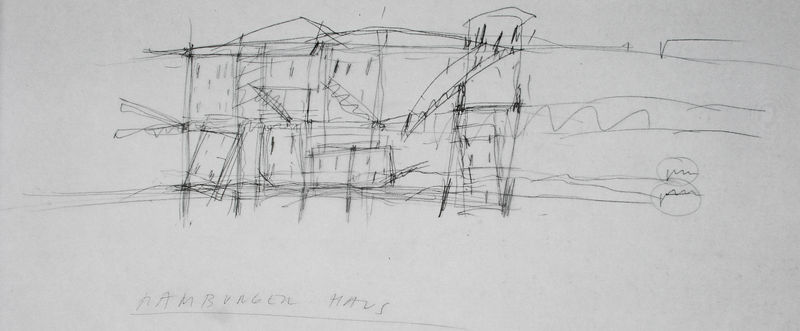
Titel: "Skyline der Medien", Hamburg, Hamburger Häuser, Entwurfsskizze
Künstler: Coop Himmelblau
Schlagwörter: meer, wasser, weiß, ufer, fenster, grau, pfeiler, schwarz, skizze, zeichnung, dach, gebäude, haus, park, architektur, horizont, garten, schrift, fassade, studie, dächer, grafik, graphik, linien, treppe, treppen, striche, türme, schraffur, titel, schwarzweiß, text, beschriftung, bleistift, stelzen, entwurf, etagen, geschosse, plan, bepflanzung, stockwerke, ebenen, stiegen, hamburg, hamburger, hamburger haus